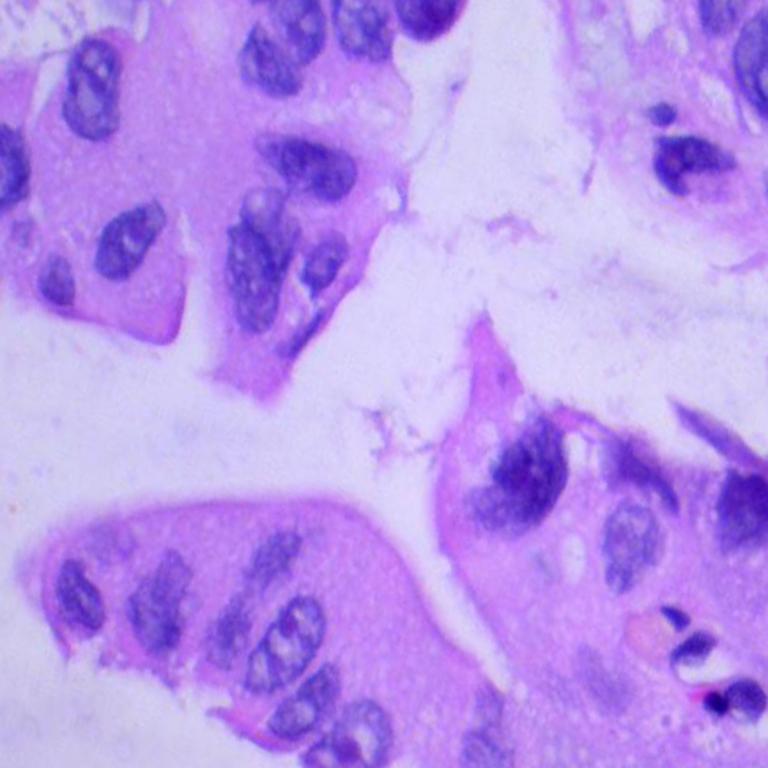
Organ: lung
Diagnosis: adenocarcinomas